Question: I am using a ReportViewer and I would like to print my report.
When I click on the print button, a dialog box opens. It is similar to this.

I would like my program to skip this dialog and choose the default printer.
Is there a way to do one of the following things:
- - 'myButton.Click += new EventHandler(myButton_Click);'
I checked MSDN but found nothing to alter the default toolbar.
---
I did find <URL> from 2006, where an answer basically says that it is not possible. Hiding the toolbar and creating my own would be a solution but it's a bit overkill.
I am also aware of <URL>, but that's about being able to choose between showing the form and printing the report. This is not quite my problem because I do want to display the form, and I want that when I click on the Print button, it prints the report, .
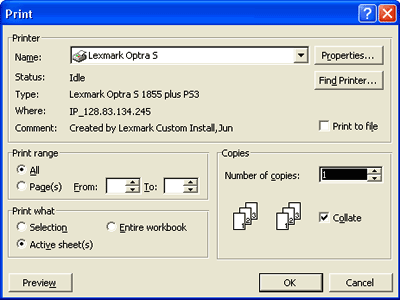
Answer: I found a solution !
More precisely I found a workaround that enables you to call a custom printing function.
You need to use the <URL> event of the ReportViewer.
You can then catch the event, cancel it and call your own printing function:
'''
myViewer.Print += new CancelEventHandler(myViewer_Print);
void myViewer_Print(object sender, CancelEventArgs e)
{
e.Cancel = true;
MyCustomPrintFunction();
}
'''